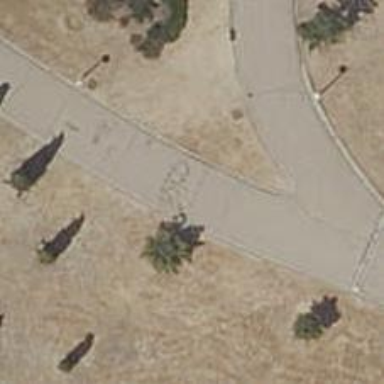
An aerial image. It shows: Footway with concrete surface.